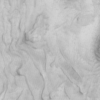
Label: not_dusty